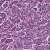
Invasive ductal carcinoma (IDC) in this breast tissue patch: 1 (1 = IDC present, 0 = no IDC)